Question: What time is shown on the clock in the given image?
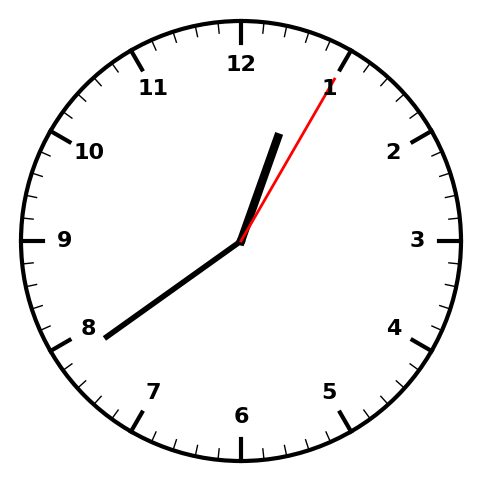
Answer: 12:39:05